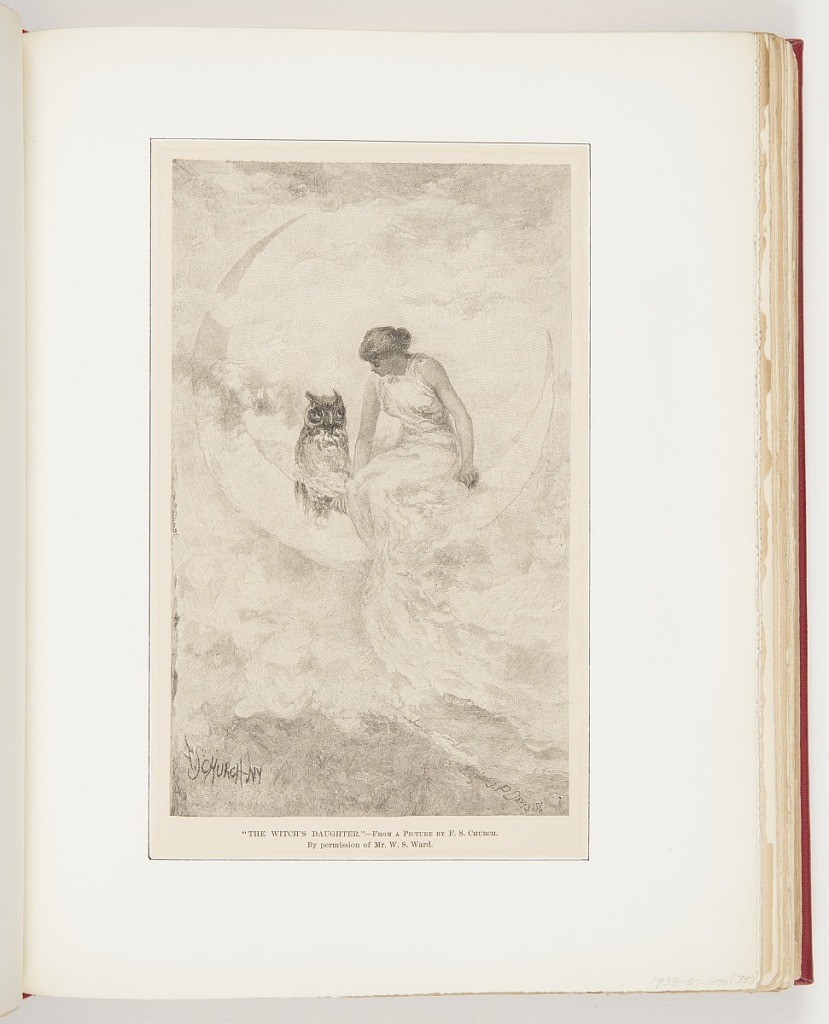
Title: The Witch’s Daughter, Illustration for Harper's New Monthly Magazine (CCCXCVIII, No. LXVII, July 1883, frontispiece)
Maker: Frederick Stuart Church, American, 1842–1924
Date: July 1883
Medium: Printed in black ink on paper
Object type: Ephemera
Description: An owl and woman in long white dress sitting on crescent moon. The woman sits on the right and looking down at owl sitting to her left.